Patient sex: M
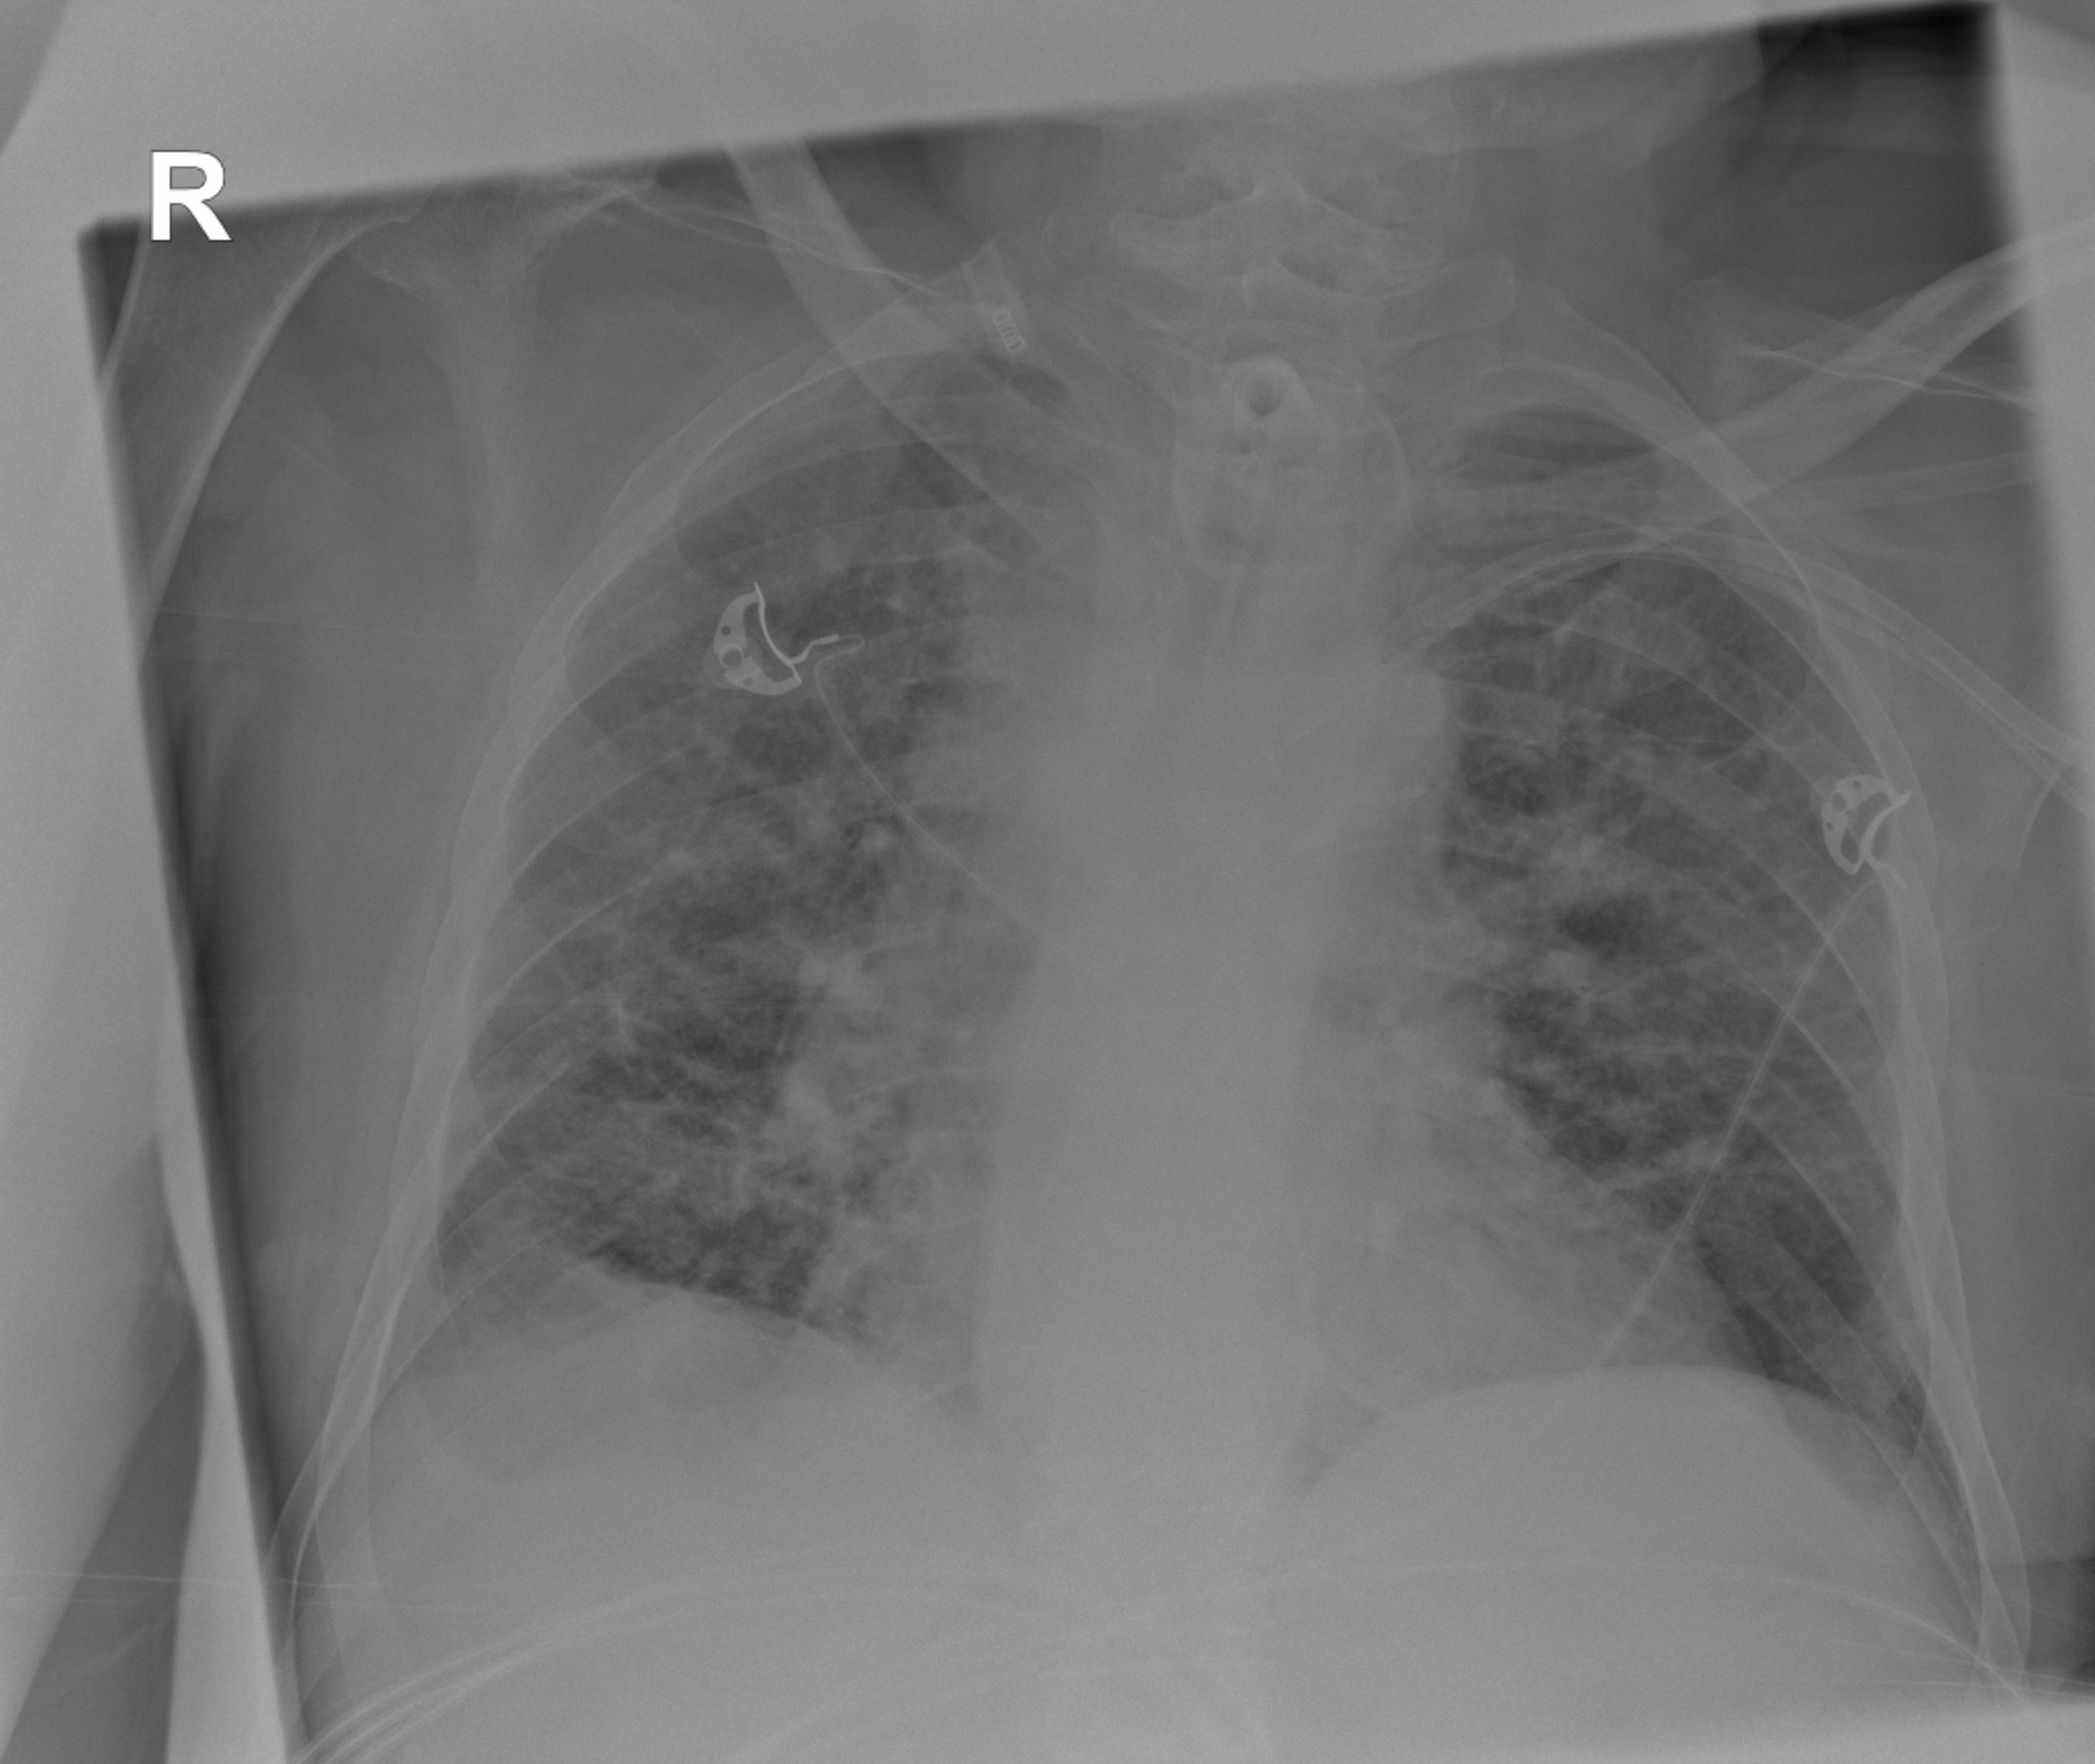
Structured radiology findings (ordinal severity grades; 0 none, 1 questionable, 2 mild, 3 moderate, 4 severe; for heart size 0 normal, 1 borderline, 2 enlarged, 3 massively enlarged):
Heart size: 0
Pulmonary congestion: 2
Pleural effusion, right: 2
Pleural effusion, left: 0
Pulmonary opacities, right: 3
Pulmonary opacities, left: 2
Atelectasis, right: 2
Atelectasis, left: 0